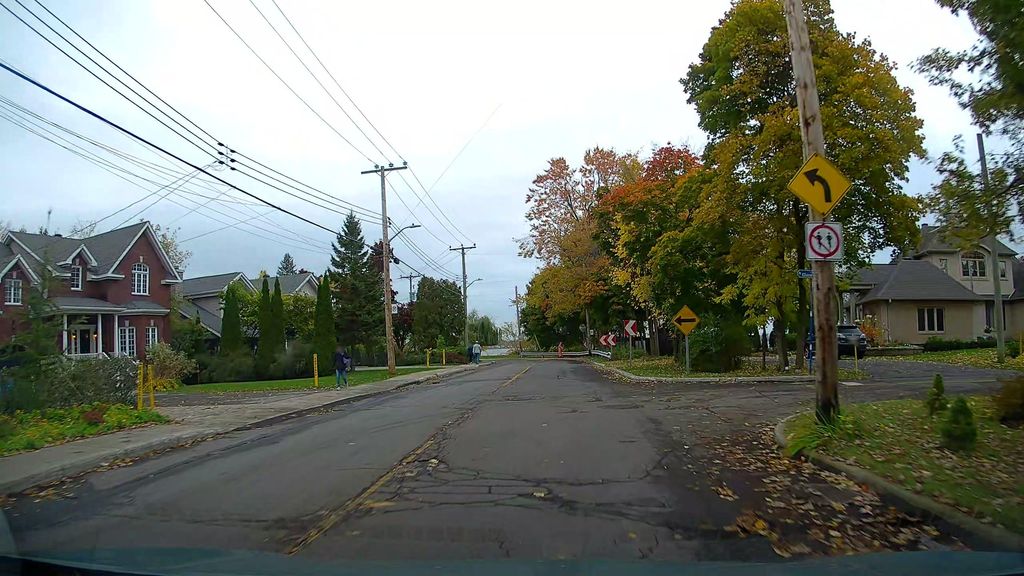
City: montreal